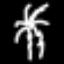
Label: palm tree